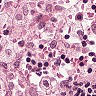
Metastatic tissue present: no